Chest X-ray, PA view. Patient: 64 years old, sex F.
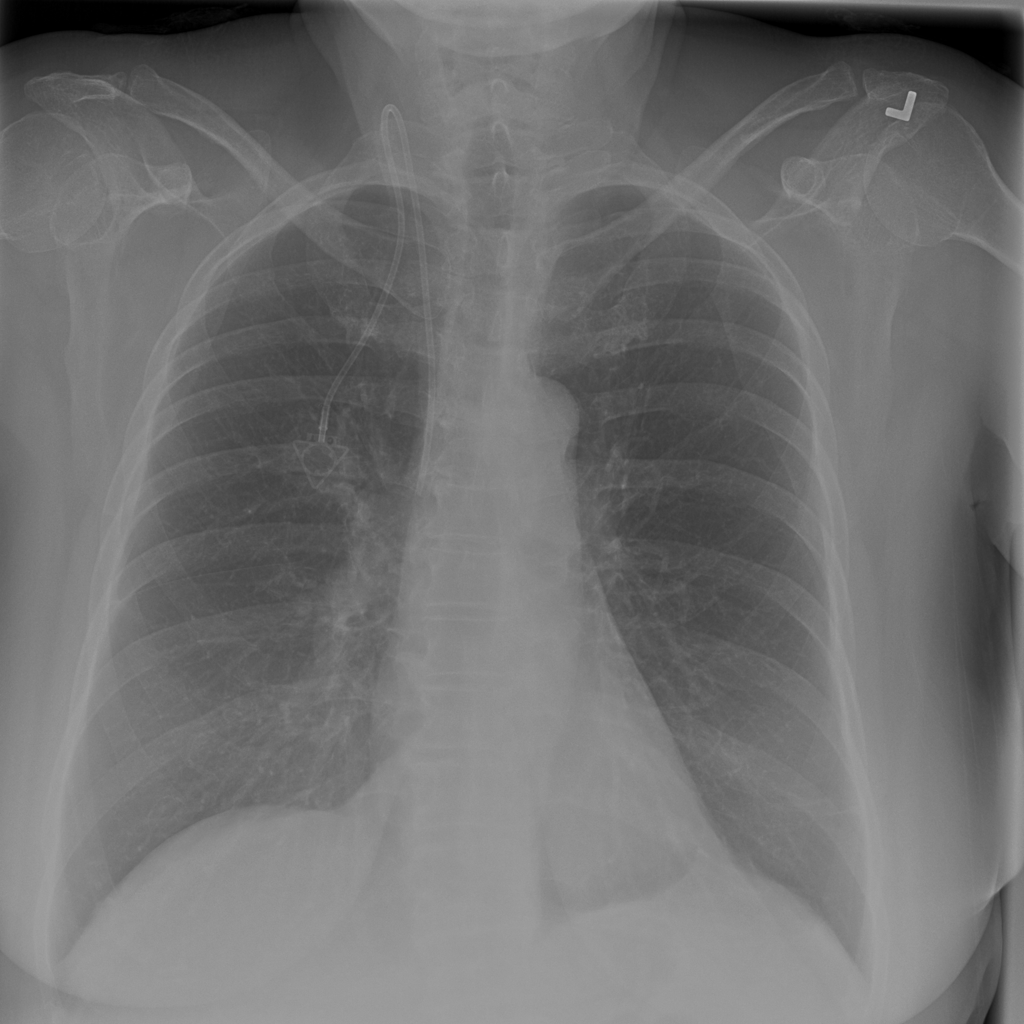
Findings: Infiltration